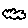
Label: cloud